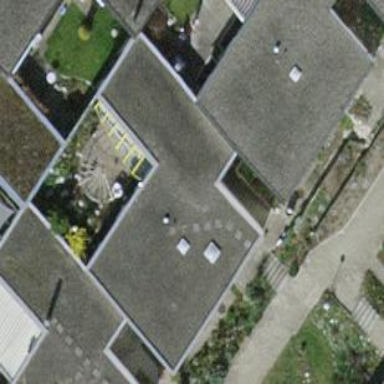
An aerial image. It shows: Terrace building.